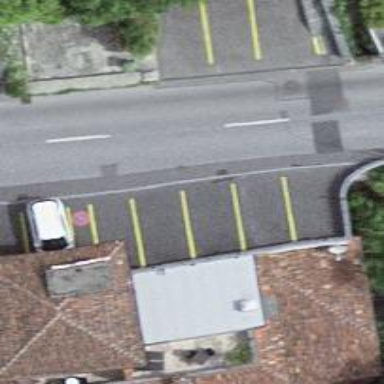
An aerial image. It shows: Bus stop with platform for public transport.